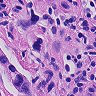
Metastatic tissue present: yes